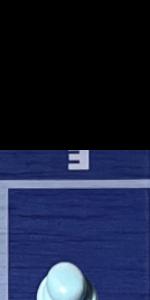
Label: Empty